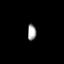
Tissue: prostate
Cell type: T cells
Senescence score: 0.7105
Nuclear area (px): 134
Mean DAPI intensity: 164.007